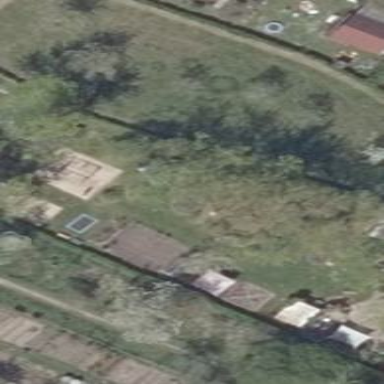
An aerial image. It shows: Garden that is leisure land.